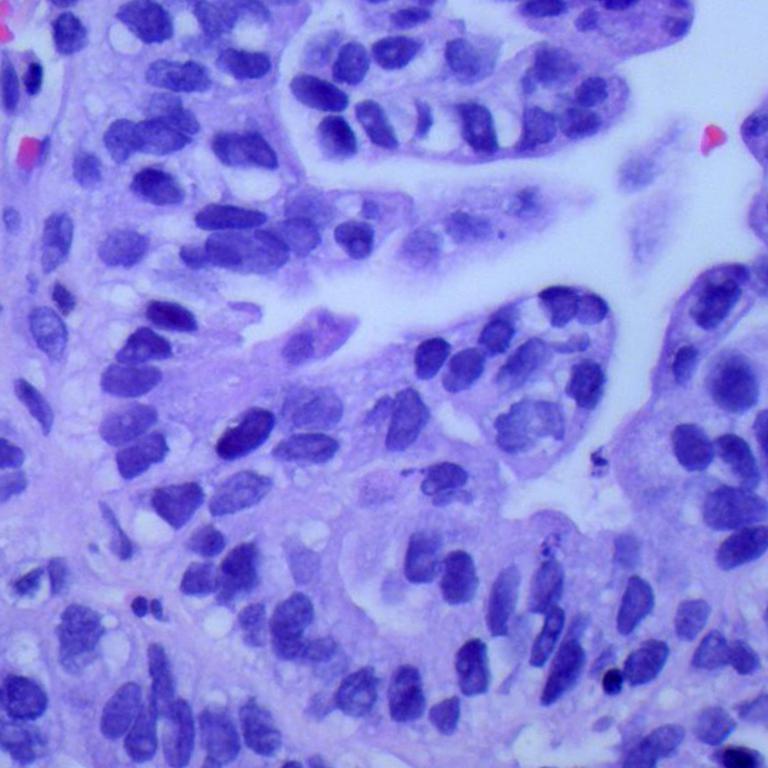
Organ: lung
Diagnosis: adenocarcinomas